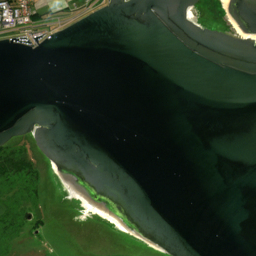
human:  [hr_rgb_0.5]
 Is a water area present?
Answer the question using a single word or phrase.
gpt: yes

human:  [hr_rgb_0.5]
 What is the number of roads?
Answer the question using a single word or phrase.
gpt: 84

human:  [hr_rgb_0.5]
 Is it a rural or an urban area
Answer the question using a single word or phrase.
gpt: rural

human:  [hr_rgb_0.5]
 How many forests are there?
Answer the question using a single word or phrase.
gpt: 24

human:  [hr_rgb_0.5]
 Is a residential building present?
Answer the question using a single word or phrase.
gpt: yes

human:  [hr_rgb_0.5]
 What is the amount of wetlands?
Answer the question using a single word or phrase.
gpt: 9

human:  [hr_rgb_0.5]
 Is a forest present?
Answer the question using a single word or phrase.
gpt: yes

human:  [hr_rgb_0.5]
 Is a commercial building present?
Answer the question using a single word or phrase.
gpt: yes

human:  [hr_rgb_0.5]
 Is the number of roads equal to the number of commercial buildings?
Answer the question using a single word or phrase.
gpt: no

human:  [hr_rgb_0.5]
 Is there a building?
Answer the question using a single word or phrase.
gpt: yes

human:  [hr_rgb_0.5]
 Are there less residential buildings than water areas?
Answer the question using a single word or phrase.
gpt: no

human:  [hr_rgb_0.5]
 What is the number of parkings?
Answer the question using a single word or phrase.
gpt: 1

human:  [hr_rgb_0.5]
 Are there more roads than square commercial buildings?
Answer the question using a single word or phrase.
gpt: yes

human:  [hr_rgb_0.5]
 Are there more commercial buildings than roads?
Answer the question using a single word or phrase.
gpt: no

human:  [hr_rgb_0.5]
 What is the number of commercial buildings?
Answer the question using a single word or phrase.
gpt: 34

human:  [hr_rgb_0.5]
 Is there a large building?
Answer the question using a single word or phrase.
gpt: no

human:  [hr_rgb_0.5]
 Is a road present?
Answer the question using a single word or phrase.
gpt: yes

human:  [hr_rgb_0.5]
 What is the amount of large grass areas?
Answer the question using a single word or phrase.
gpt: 14

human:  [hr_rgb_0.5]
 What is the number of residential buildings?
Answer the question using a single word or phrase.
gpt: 67

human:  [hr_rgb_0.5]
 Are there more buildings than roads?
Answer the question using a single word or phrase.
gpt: yes

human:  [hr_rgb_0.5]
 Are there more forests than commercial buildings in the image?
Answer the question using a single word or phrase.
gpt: no

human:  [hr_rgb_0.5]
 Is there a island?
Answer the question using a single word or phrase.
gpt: yes

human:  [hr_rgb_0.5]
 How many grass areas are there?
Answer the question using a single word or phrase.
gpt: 19

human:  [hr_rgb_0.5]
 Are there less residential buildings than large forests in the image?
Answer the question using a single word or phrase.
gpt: no

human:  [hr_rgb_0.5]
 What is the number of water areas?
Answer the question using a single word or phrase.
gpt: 3

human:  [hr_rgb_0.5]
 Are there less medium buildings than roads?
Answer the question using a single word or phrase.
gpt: yes

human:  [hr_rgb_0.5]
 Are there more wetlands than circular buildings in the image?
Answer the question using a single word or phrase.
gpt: yes

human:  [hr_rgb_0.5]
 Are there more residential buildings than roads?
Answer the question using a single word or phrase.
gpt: no

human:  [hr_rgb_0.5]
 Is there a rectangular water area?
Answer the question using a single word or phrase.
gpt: yes

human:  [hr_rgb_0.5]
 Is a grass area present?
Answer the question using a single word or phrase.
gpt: yes

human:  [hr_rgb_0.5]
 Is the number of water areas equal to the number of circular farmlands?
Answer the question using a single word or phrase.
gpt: no

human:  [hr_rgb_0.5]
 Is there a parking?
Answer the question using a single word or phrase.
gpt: yes

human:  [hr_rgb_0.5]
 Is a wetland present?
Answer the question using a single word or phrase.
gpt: yes

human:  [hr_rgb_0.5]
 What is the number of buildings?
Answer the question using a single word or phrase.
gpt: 101

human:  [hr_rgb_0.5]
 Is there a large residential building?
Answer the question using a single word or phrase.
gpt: no

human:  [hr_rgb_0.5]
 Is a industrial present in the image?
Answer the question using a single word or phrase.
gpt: yes

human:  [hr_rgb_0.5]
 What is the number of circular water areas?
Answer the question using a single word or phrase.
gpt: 1

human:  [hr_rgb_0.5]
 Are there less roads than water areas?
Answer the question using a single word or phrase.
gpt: no

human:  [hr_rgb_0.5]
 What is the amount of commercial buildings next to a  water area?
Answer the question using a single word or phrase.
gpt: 34

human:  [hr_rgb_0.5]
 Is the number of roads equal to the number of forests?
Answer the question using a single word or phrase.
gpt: no

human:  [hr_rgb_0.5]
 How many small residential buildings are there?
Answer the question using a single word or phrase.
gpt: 67

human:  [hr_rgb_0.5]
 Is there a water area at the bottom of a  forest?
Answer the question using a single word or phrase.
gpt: yes

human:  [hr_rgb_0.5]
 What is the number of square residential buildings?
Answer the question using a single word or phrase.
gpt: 0

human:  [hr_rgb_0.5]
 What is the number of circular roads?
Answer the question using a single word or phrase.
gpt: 0

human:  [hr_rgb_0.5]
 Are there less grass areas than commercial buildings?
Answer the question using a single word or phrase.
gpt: yes

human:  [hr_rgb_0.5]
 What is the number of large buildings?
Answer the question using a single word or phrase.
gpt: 0

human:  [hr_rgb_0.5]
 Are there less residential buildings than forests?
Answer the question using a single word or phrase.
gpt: no

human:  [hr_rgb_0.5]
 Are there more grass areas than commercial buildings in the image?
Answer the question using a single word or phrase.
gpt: no

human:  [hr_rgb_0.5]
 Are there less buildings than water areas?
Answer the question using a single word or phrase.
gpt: no

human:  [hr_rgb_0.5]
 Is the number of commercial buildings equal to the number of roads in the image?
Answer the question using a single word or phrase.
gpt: no

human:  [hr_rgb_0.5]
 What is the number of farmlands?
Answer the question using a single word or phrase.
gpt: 6

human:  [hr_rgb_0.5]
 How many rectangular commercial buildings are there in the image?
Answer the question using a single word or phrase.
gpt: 27

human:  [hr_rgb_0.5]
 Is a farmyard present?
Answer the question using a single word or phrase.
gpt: yes

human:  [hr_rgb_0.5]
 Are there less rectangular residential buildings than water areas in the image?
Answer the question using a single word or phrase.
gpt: no

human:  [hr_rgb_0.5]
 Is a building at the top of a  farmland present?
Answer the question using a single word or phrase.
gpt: yes

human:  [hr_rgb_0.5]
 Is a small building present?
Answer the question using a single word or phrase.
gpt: yes

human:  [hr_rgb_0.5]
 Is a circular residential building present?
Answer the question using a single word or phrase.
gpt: no

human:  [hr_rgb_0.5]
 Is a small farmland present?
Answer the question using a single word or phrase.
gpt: no

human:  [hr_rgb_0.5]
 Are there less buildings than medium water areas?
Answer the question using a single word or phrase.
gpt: no

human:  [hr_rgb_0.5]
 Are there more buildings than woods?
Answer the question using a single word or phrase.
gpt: yes

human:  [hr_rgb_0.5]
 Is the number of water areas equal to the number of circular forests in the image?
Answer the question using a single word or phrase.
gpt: no

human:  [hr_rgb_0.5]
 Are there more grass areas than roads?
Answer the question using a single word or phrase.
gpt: no

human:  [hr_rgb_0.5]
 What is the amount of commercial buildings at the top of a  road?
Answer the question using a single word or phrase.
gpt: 34

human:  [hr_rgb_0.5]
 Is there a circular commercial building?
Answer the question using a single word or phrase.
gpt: no